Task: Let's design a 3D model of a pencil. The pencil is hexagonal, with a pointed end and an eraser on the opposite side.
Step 17:
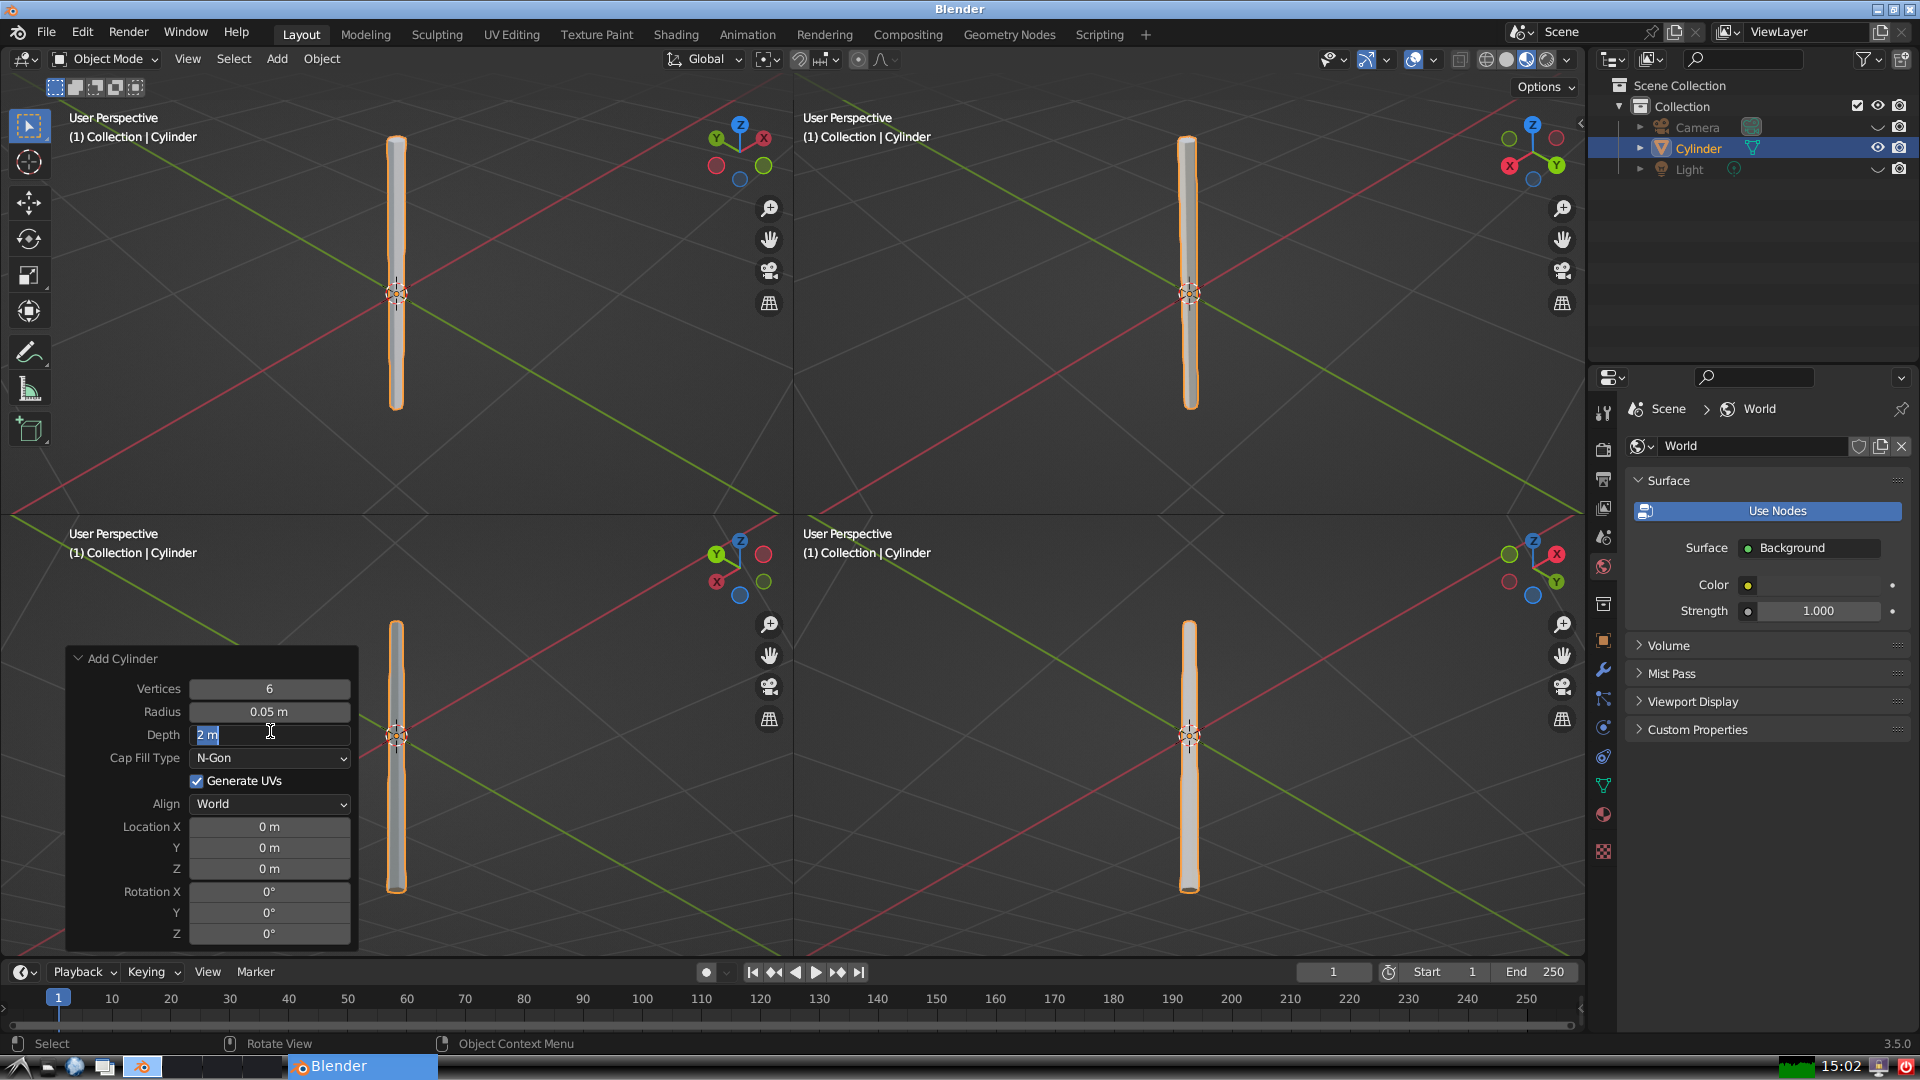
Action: input_text: 2.0